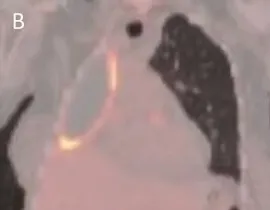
Coronal views showing increased FDG uptake (max SUV 9.5) along the anteromedial and inferior aspects of the right lung pleura.
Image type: radiology (pet)